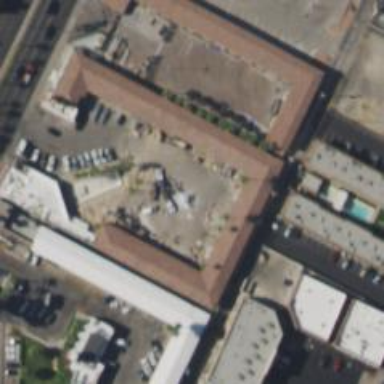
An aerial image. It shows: Building that is motel.